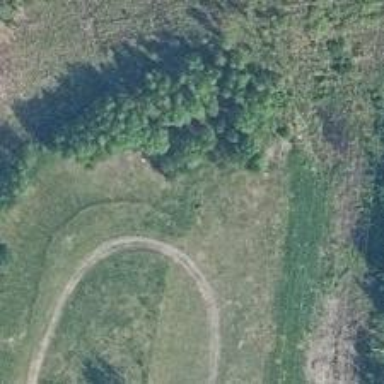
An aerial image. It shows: Disc golf basket.